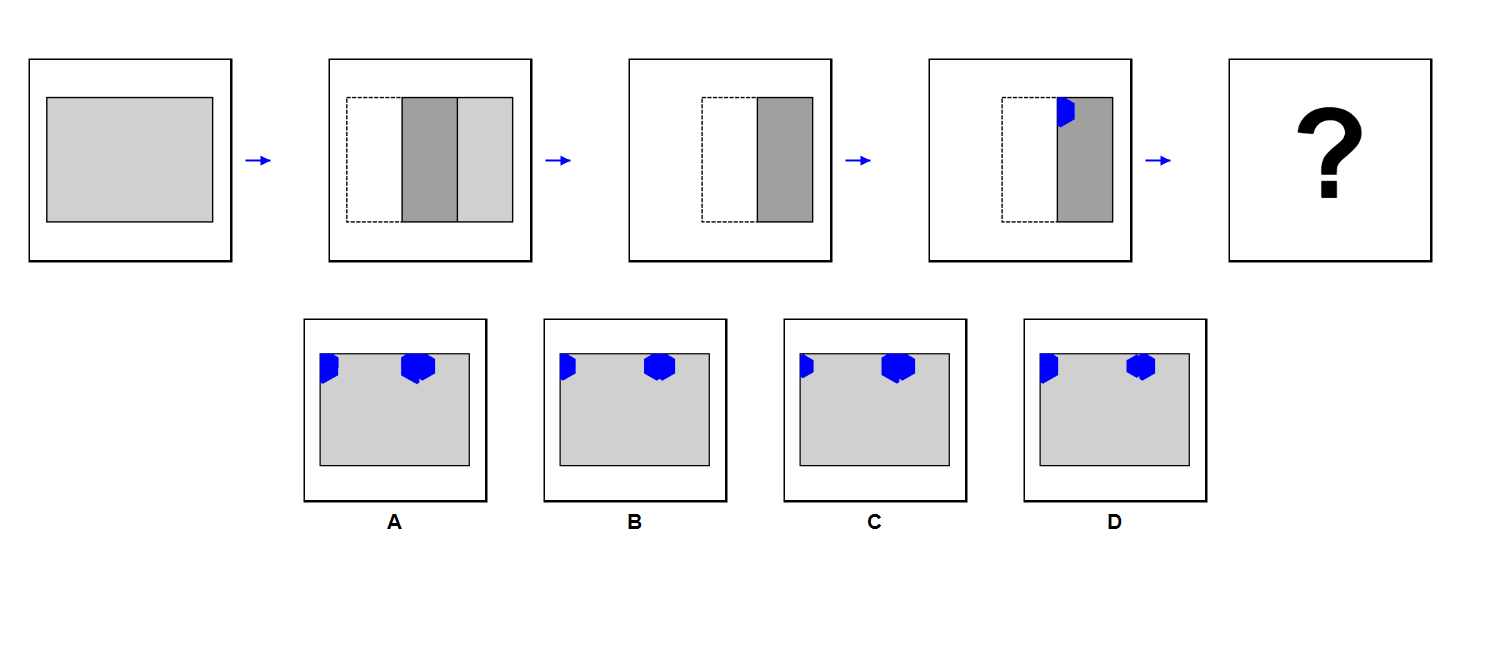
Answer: B